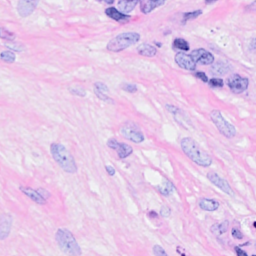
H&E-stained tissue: Breast